Question: Today we noticed new undesirable behavior from our DocuSign implementation. We are using the embedded signing approach.
Server-side when the form is loading we generate the recipient view URL. This part works fine.
Then we load this URL in an iframe on the form. The iframe only takes up a portion of the form.
Previously this was working fine, but as of today we noticed some errors. The signing ceremony still loads, but we can see errors in the console in Developer Tools. They seem to be coming from inside the iframe. When we remove the iframe the errors go away.
The console in Developer Tools, shows that a 400 (Bad Request) is being received from <URL>. This is not a URL that we are calling, so it must be called from within the iframe.
The signing ceremony still works from a user perspective, but this error seems to be halting client-side scripts on the rest of the page. When we remove the iframe, everything else works fine.
Any help would be appreciated. Thank you!

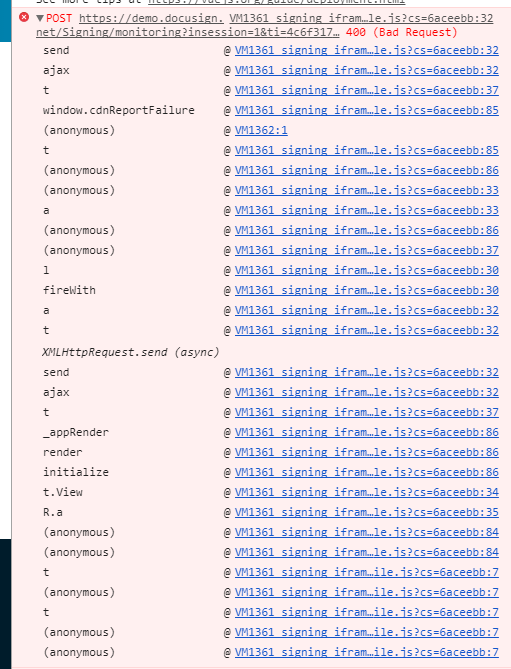
Answer: We finally got this working.
We changed this markup:
'''
<iframe src="{SigningCeremonyUrl}" />
'''
To this markup:
'''
<iframe allow="geolocation" src="{SigningCeremonyUrl}"></iframe>
'''
As you can see the only differences are:
- 'allow="geolocation"'- '<iframe />'
Notable discoveries:
The bug presented itself on 11/10/2017. It was demoed working at 8:00 or 9:00am EST, and then stopped working by the end of the day (3/4/5ish), without any changes being made on our end.
- - - - - When running in the iframe, with self-terminating html tag, we ran the following test, and only received 1 alert:'''
<script type="text/javascript">alert(0);</script>
<iframe ... />
<script type="text/javascript">alert(1);</script>
'''
- When running in the iframe, and with Developer Tools open, it was as if the our JavaScript wasn't even there. No scripts ran once the iframe loaded.